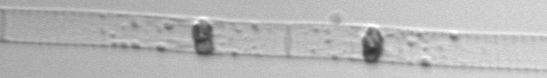
Label: Dactyliosolen_blavyanus